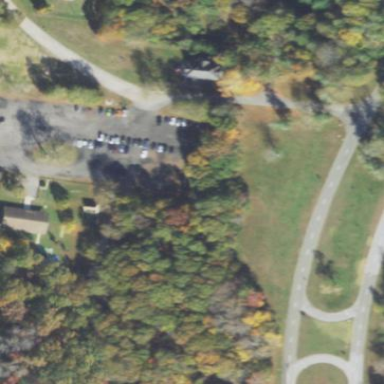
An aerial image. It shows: Parking area with gravel surface.